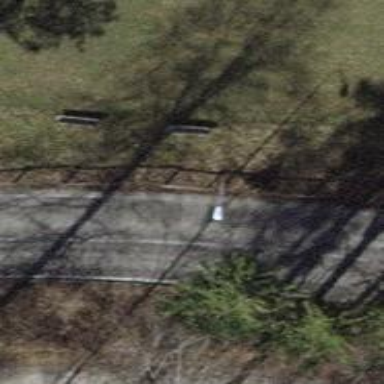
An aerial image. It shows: Brown bench in the vicinity.